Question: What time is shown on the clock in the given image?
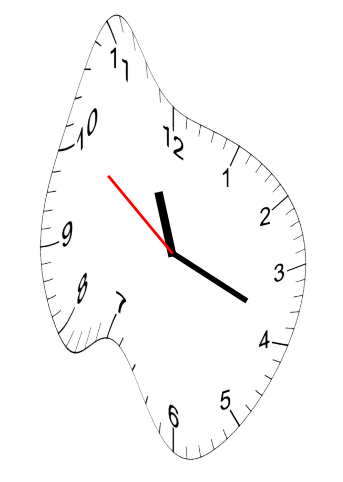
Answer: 11:18:51